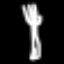
Label: fork